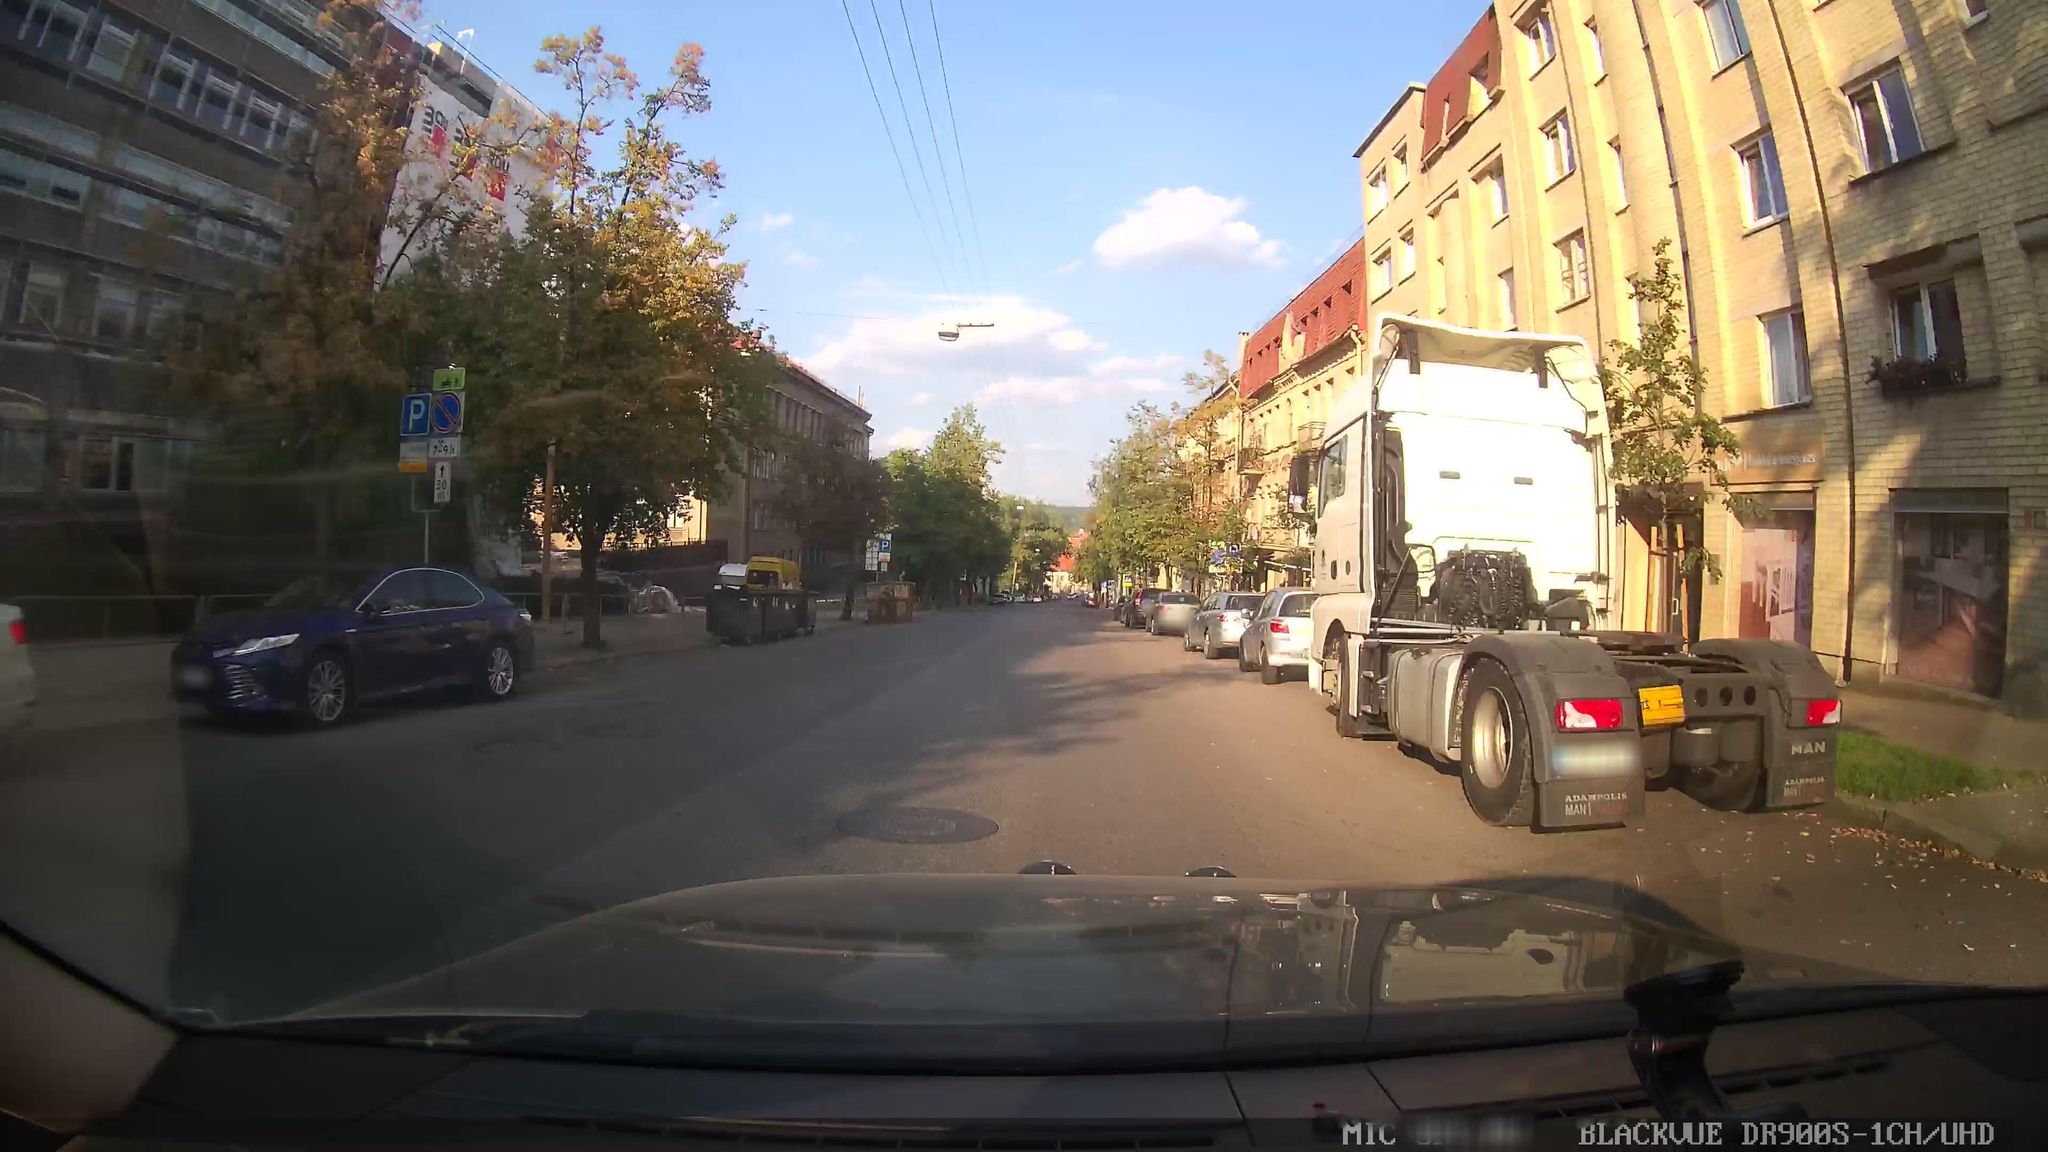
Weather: clear
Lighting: day
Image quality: good
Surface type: driving surface
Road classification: secondary
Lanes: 2
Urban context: urban centre
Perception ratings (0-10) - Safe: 3.19, Lively: 6.31, Beautiful: 3.46, Boring: 7.09, Depressing: 5.07, Wealthy: 4.44